Question: I was wondering how I could model the following relationship in mysql. The following ERD shows my design

An Order has 'strictly one' product and a product 'has many' orders
This is what I have so far and not really sure how I can enforce the constraints
'''
-- Order table
CREATE TABLE Order (
orderId INT(6) UNSIGNED AUTO_INCREMENT PRIMARY KEY,
date DATETIME,
serialNumber INT NOT NULL
);
-- Address table
CREATE TABLE Product (
serial_No INT(6) UNSIGNED AUTO_INCREMENT PRIMARY KEY,
manufacturer VARCHAR(30) NOT NULL,
model VARCHAR(30) NOT NULL,
ram VARCHAR(30) NOT NULL
);
-- Join table
CREATE TABLE Order_Product (
id INT(6) UNSIGNED AUTO_INCREMENT PRIMARY KEY,
orderId INT NOT NULL,
serial_No INT NOT NULL
);
'''
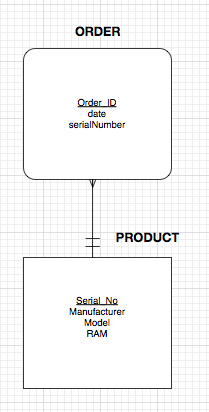
Answer: As per the comments, you want something like below. Then, create a foreign key constraint enforcing that the value of Order.productSerial must be a valid serial_NO from Product. (See <URL>' to find all orders of a product, or do JOINs between Order.productSerial and Product.serial_No.
'''
-- Order table
CREATE TABLE Order (
orderId INT(6) UNSIGNED AUTO_INCREMENT PRIMARY KEY,
productSerial INT(6) NOT NULL,
date DATETIME,
serialNumber INT NOT NULL
);
-- Address table
CREATE TABLE Product (
serial_No INT(6) UNSIGNED AUTO_INCREMENT PRIMARY KEY,
manufacturer VARCHAR(30) NOT NULL,
model VARCHAR(30) NOT NULL,
ram VARCHAR(30) NOT NULL
);
'''